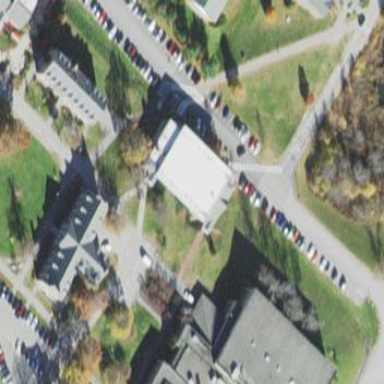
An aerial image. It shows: View of university building.